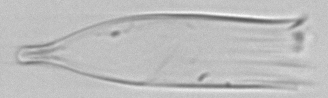
Label: Favella